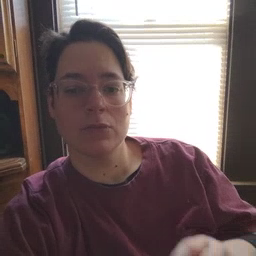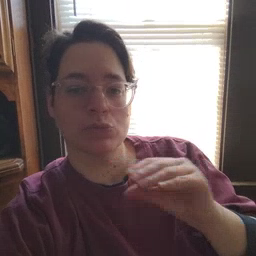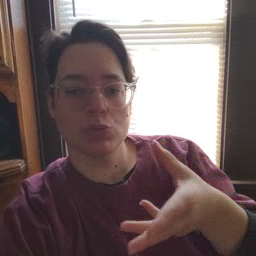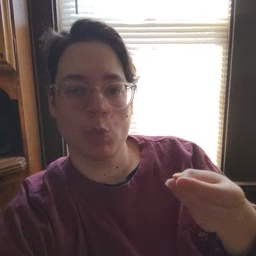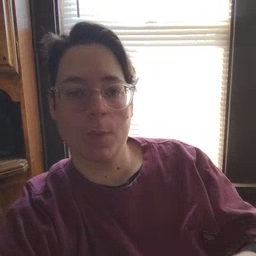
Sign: story